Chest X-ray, AP view. Patient: 67 years old, sex M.
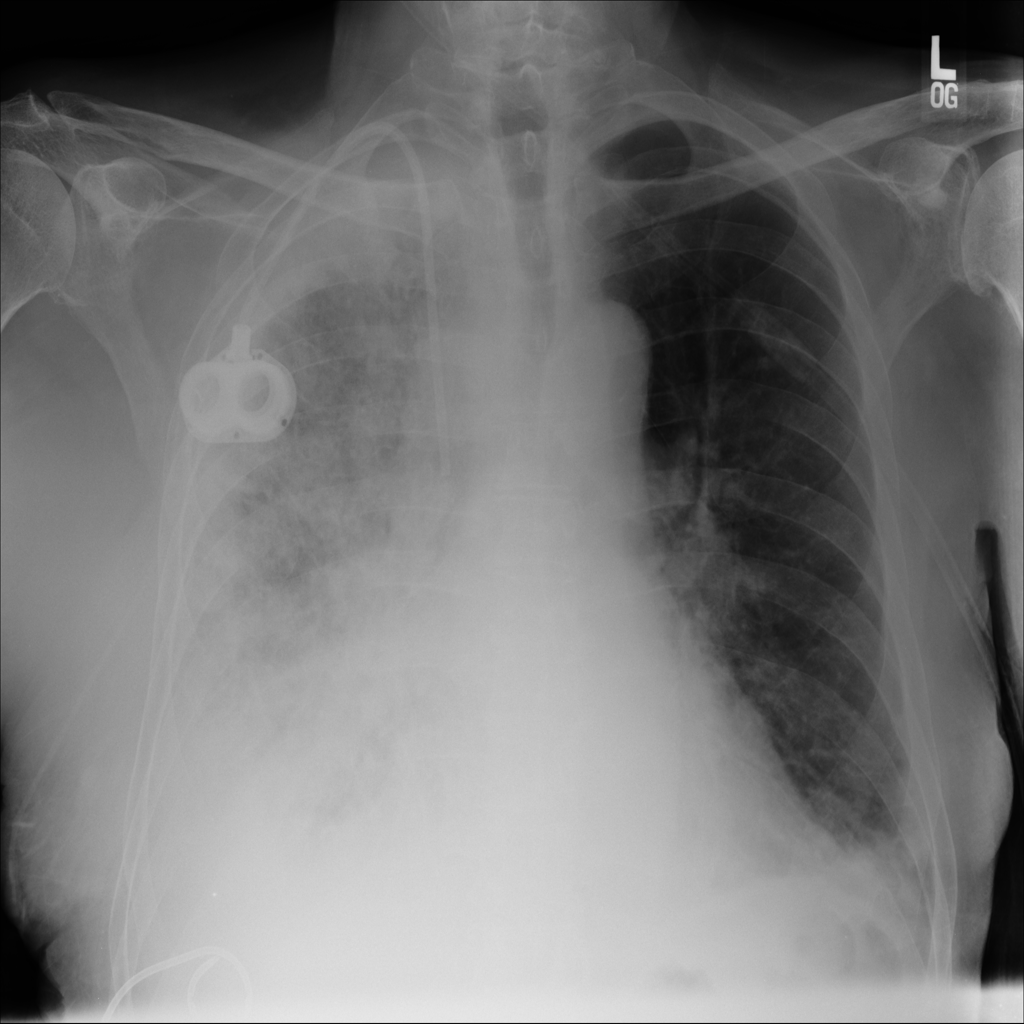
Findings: Infiltration, Pleural_Thickening